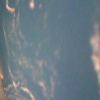
Label: water